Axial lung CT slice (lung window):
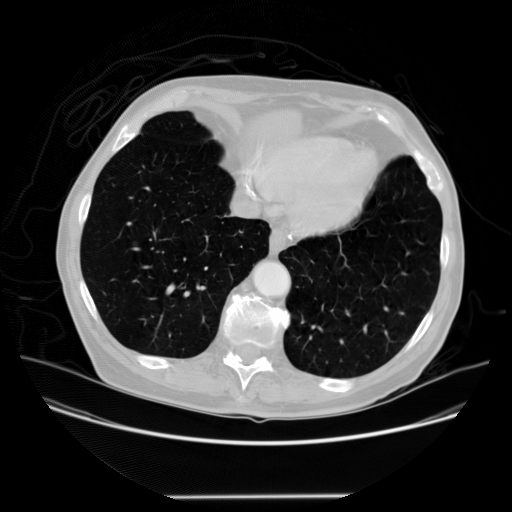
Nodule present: no